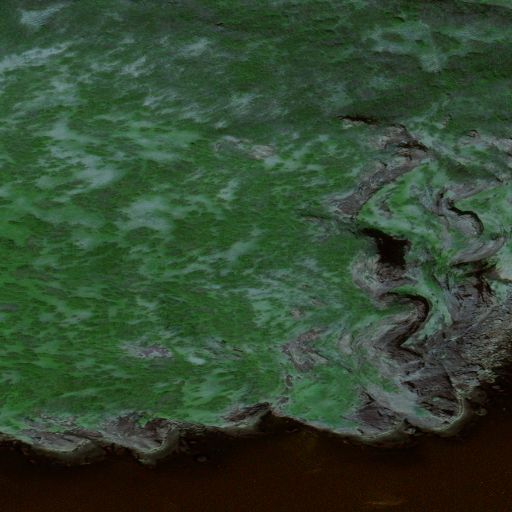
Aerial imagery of cape in Alaska named Alexander Point containing only unknown